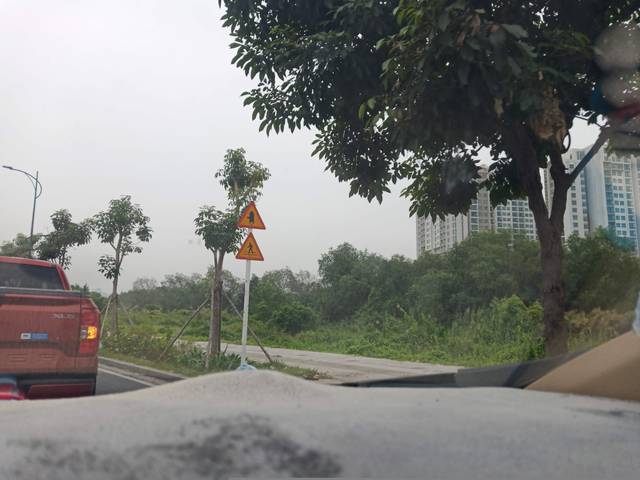
Region: Vietnam
Coordinates: 10.779, 106.723